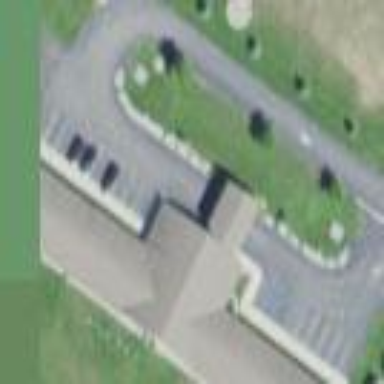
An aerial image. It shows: Parking area.